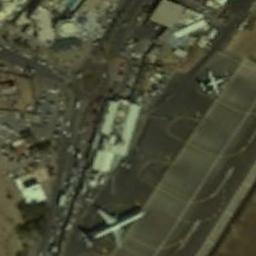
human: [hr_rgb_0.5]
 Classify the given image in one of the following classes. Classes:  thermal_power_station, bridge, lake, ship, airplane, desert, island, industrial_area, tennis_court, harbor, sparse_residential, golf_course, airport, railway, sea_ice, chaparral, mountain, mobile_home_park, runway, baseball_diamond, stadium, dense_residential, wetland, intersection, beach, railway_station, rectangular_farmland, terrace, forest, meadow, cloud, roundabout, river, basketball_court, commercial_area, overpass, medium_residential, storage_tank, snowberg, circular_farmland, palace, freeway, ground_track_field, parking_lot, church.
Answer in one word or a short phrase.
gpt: airplane